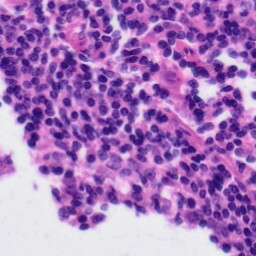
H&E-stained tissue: Tonsil